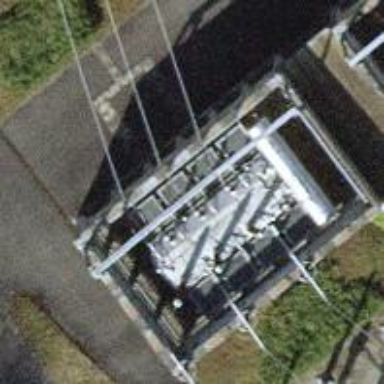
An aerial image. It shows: Power line in the image.